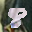
Label: 8